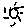
Label: sun